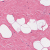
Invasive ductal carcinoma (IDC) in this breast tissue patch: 0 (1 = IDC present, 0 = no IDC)